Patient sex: F
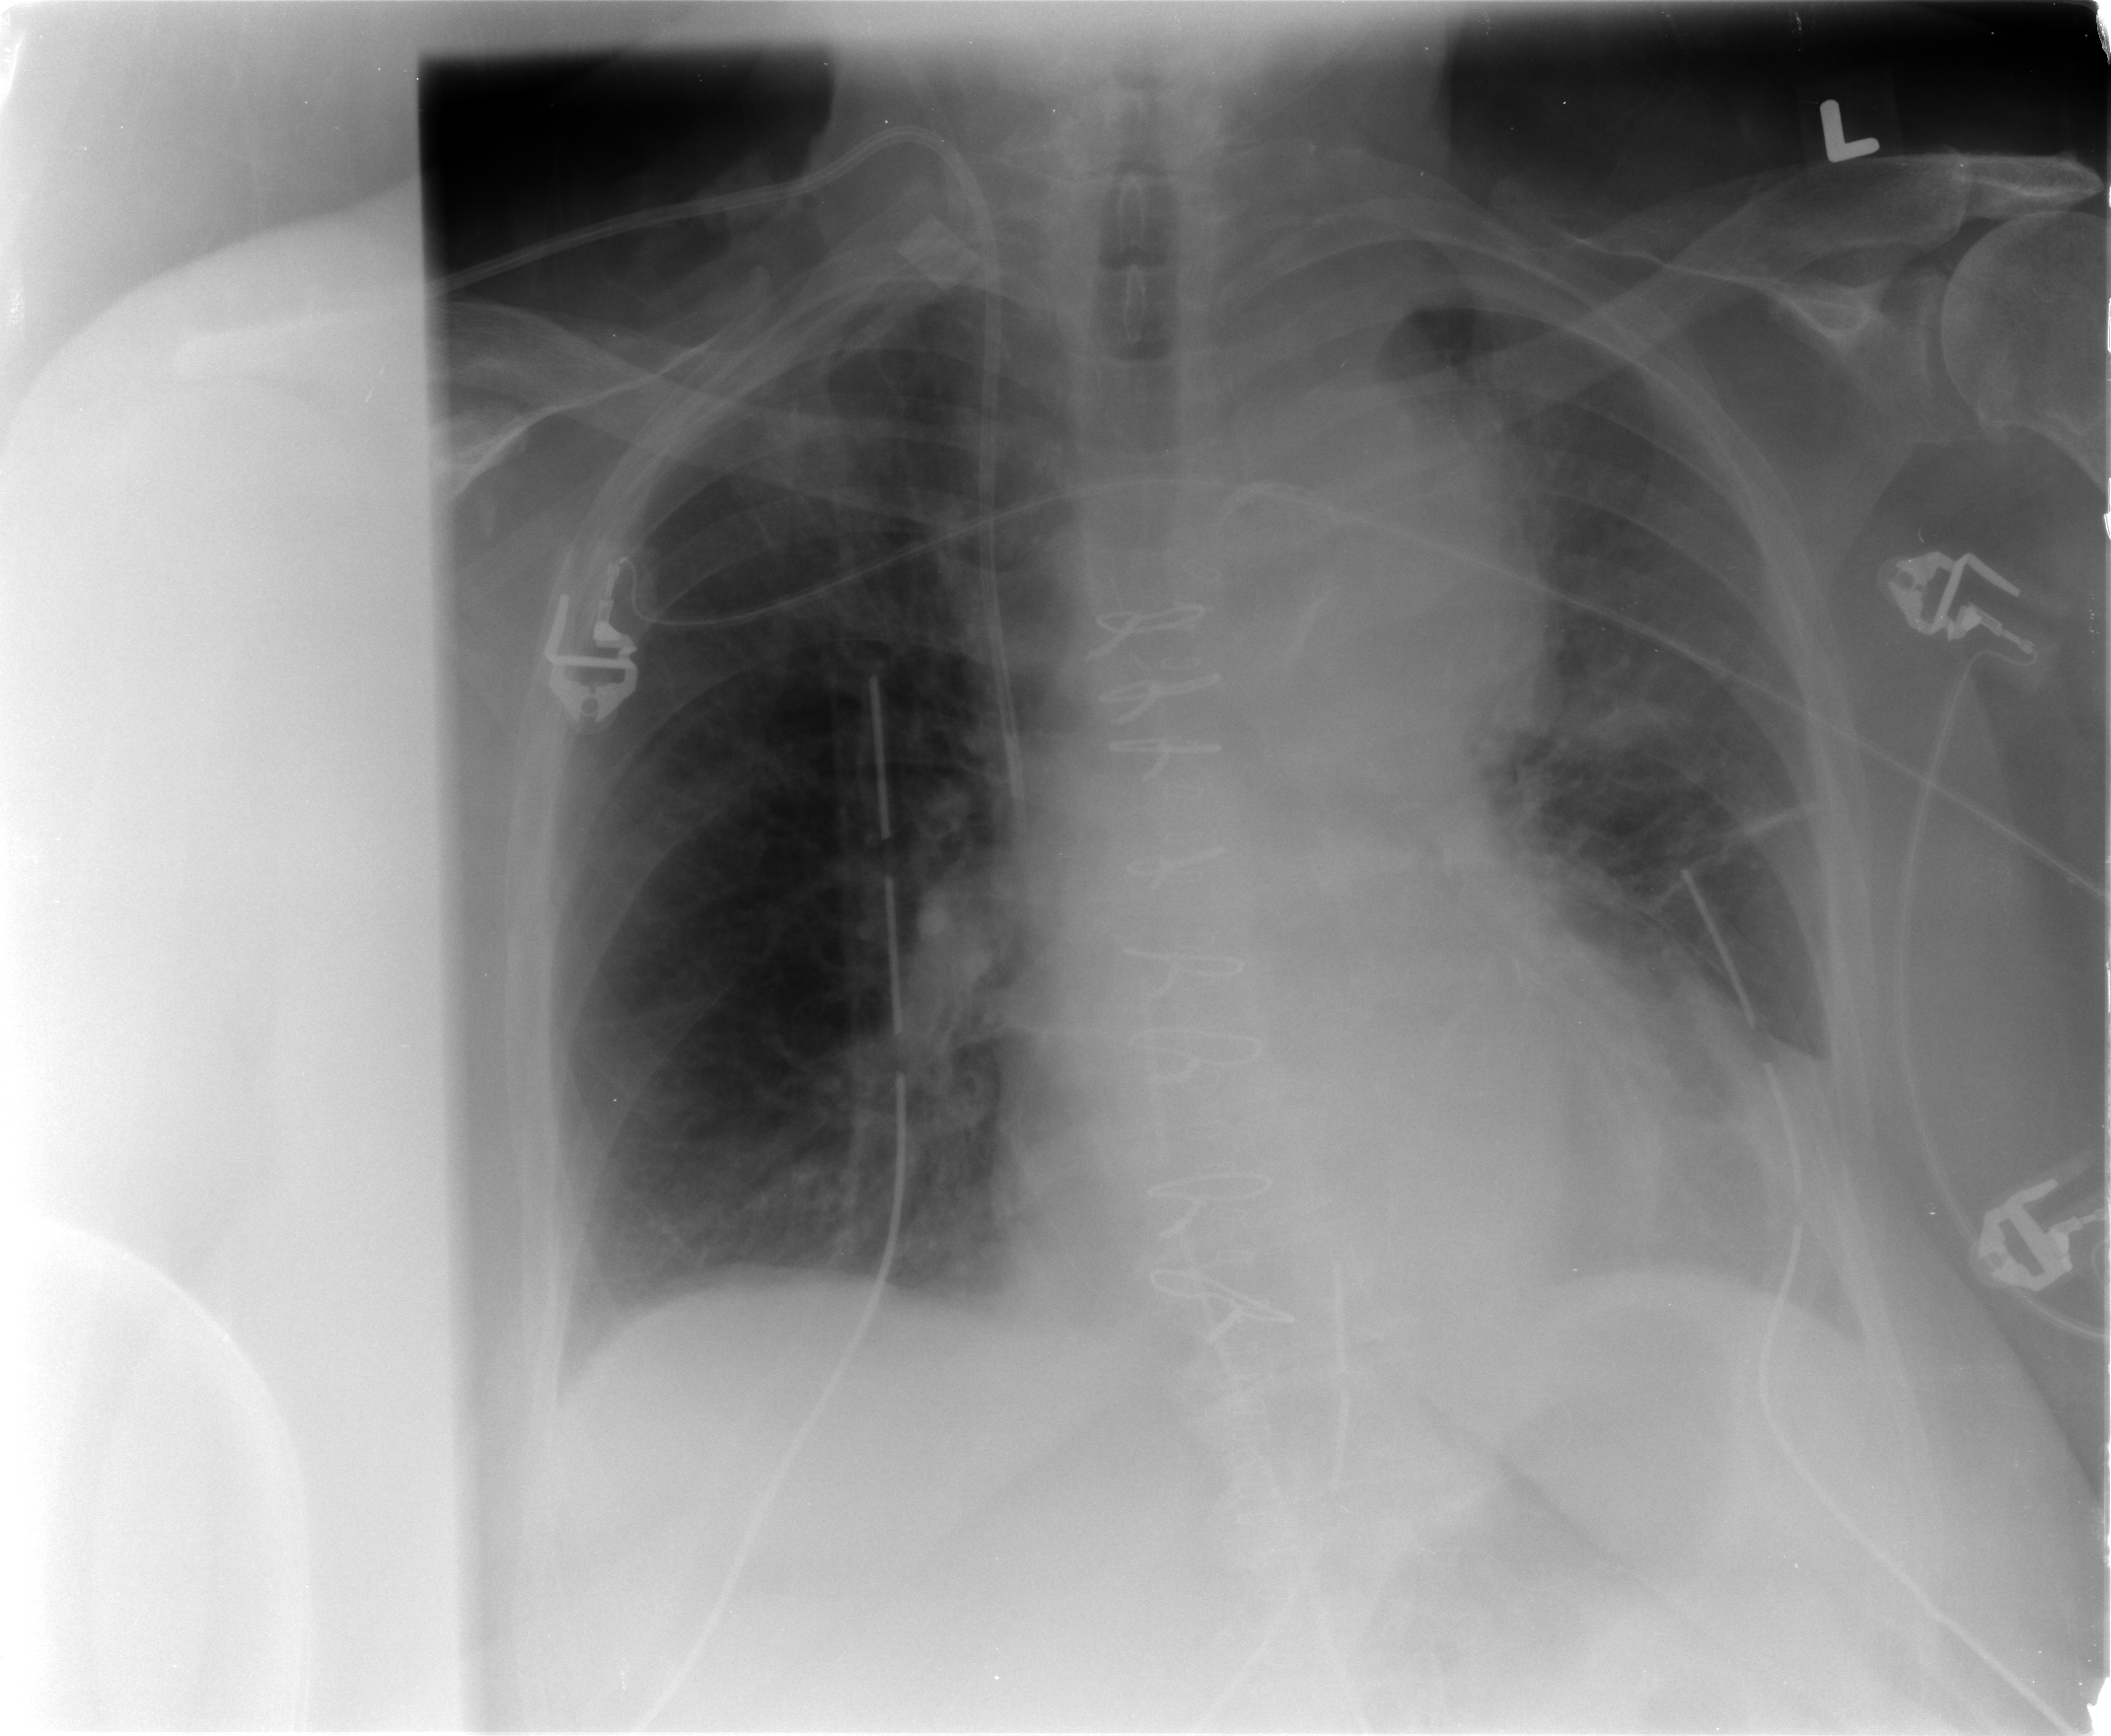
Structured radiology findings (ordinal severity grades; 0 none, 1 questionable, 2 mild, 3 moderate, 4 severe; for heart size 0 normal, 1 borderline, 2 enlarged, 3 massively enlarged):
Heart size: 2
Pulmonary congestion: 2
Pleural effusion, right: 0
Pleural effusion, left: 2
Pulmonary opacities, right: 0
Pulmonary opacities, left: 0
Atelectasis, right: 0
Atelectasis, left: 2